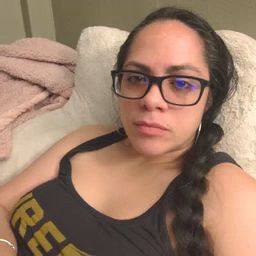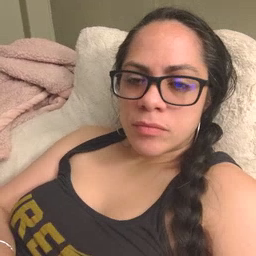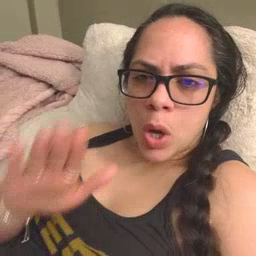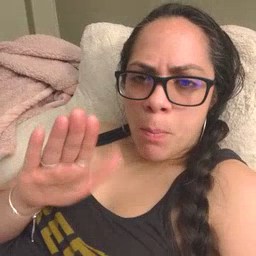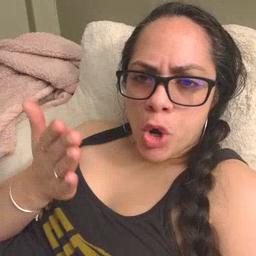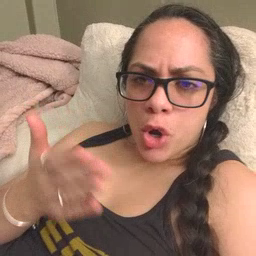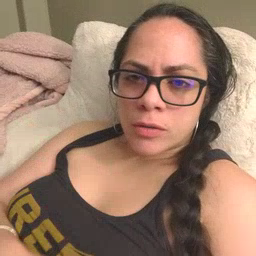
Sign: book